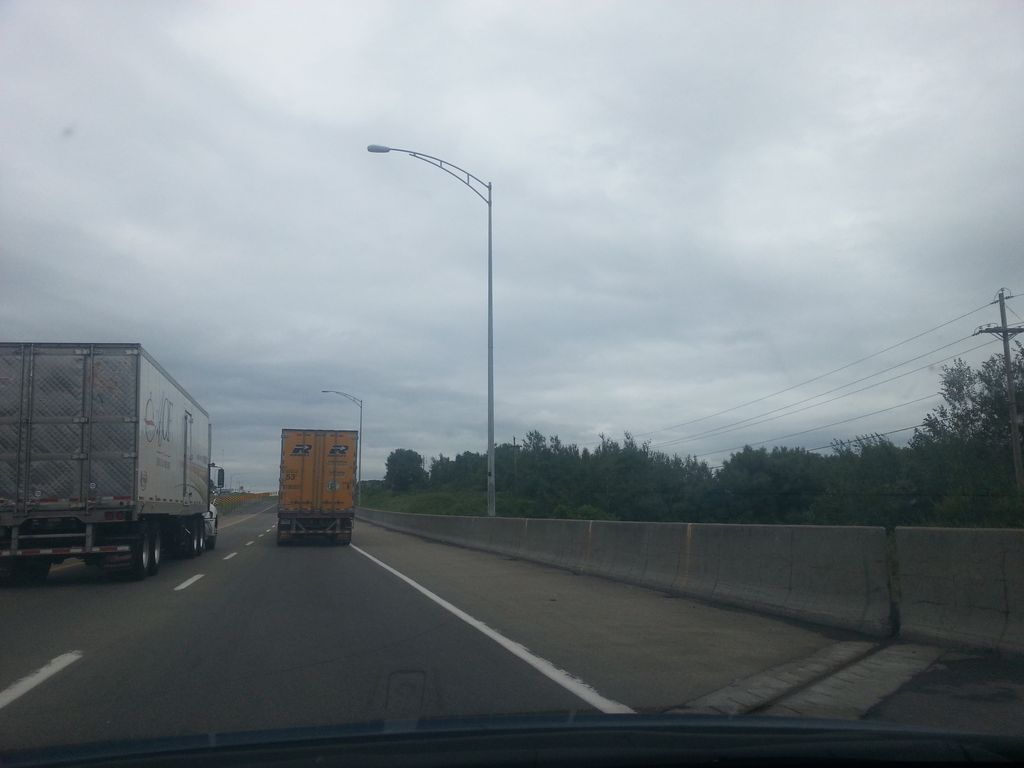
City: quebec_city